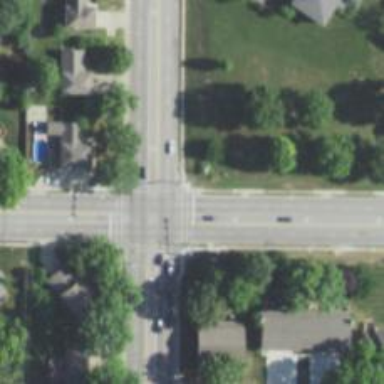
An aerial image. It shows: Solid stop line on the road.